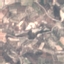
Land use / land cover: PermanentCrop